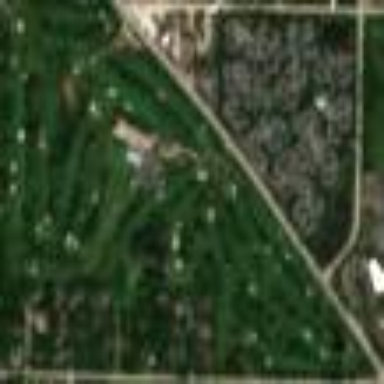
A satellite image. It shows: Golf course surrounded by greenery.